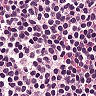
Metastatic tissue present: no